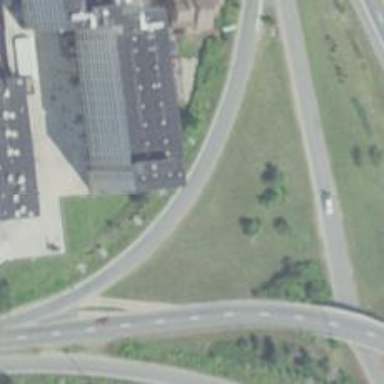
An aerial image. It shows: Asphalt motorway link.